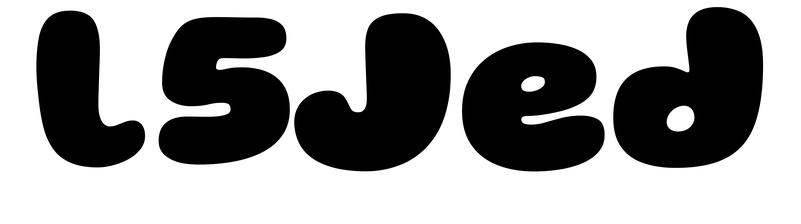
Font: Gluten_Black